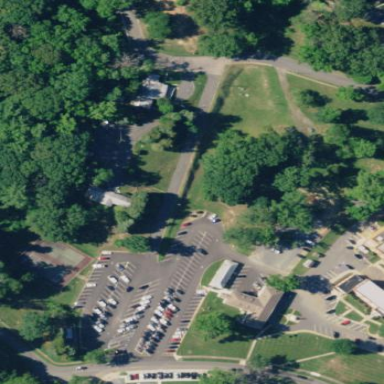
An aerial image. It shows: Parking area with surface.